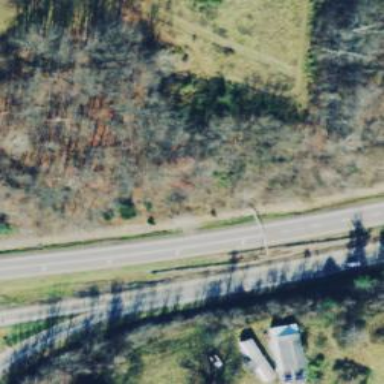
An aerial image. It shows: Primary highway.